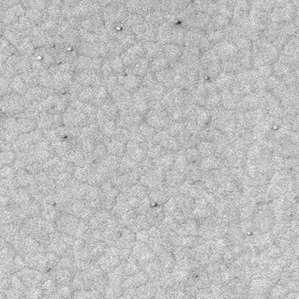
Label: frost